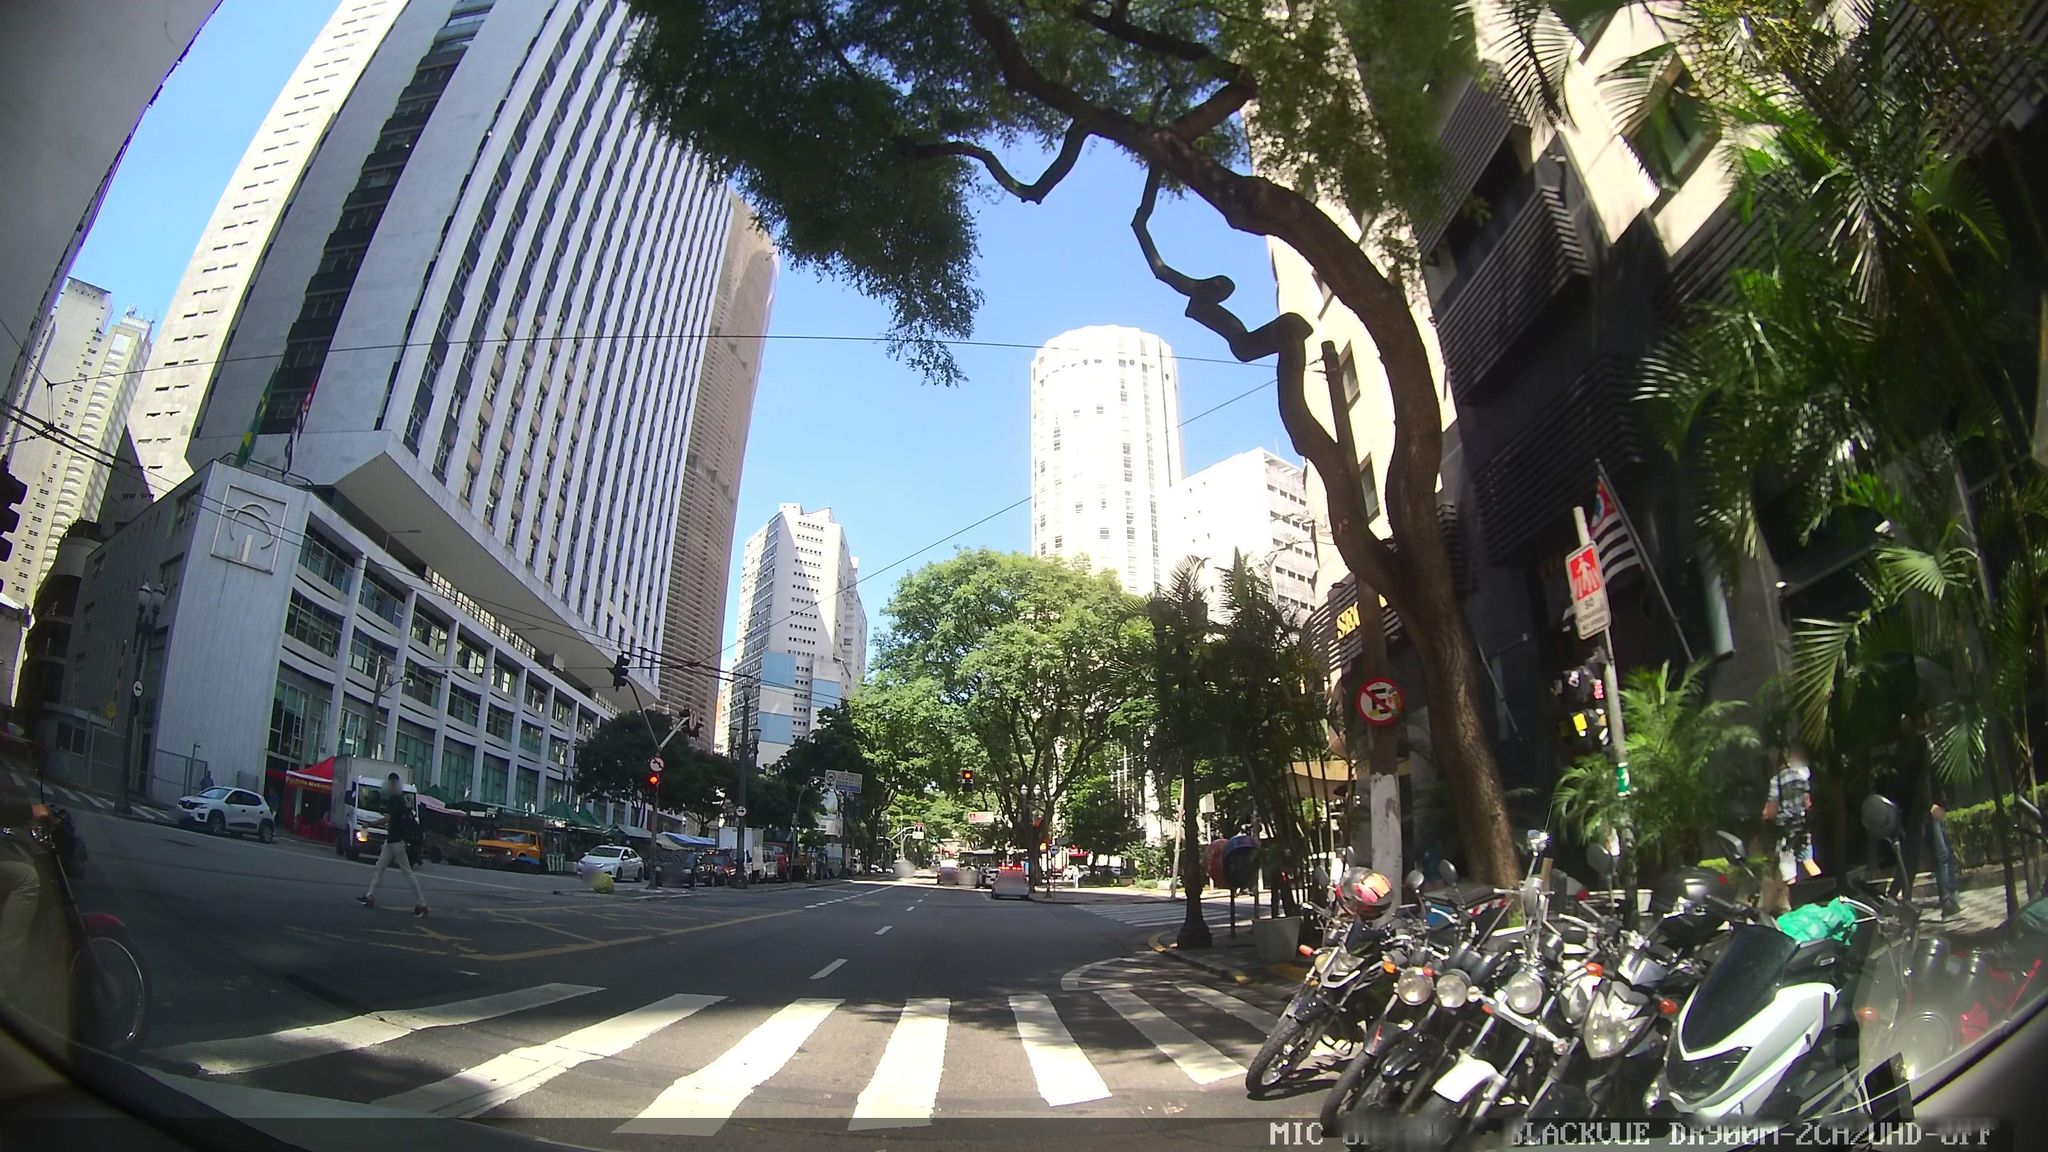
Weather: clear
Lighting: day
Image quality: good
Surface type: driving surface
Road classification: footway
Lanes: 3
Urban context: urban centre
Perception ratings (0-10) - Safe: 4.68, Lively: 9.74, Beautiful: 4.98, Boring: 3.83, Depressing: 3.44, Wealthy: 6.61